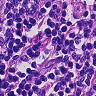
Metastatic tissue present: no